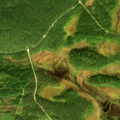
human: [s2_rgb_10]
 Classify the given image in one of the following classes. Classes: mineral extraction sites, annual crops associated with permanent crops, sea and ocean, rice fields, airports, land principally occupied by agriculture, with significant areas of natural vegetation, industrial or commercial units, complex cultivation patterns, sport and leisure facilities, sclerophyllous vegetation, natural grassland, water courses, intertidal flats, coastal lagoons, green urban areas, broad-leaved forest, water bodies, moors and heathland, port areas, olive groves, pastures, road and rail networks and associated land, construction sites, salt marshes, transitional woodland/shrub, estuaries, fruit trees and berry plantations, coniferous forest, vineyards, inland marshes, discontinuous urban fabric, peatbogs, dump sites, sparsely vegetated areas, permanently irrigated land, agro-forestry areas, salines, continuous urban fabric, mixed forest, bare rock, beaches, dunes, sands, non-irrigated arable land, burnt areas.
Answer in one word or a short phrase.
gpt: coniferous forest, peatbogs